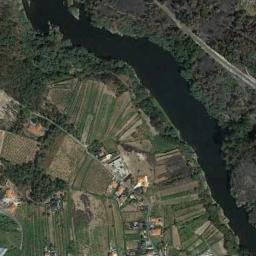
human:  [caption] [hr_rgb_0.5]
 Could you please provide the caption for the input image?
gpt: The deep blue river is between some fields and a forest and some houses are next to the river .

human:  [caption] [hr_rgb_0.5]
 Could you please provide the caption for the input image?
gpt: A curved turquoise river with green and tan mixed fields on both sides, Forests, And buildings .

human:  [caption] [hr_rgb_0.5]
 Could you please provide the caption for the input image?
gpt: There are many trees on either side of the river .

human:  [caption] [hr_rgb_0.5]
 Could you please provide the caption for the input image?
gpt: The river goes through farmland and trees .

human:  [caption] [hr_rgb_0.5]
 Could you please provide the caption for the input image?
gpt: There are many farmlands and some green forests near the river .